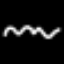
Label: squiggle